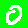
Digit: 0